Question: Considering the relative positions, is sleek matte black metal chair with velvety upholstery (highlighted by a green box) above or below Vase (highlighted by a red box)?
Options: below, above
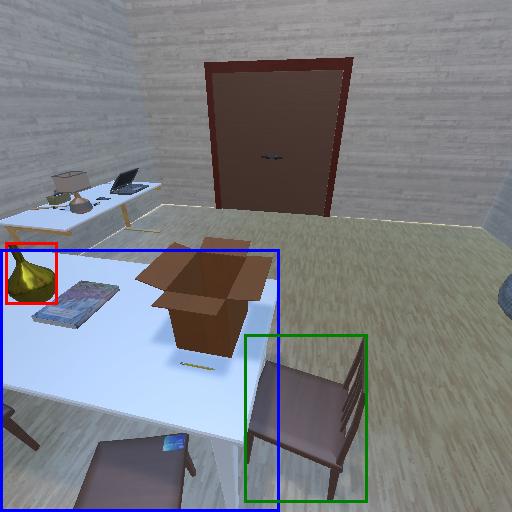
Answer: below